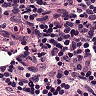
Metastatic tissue present: no